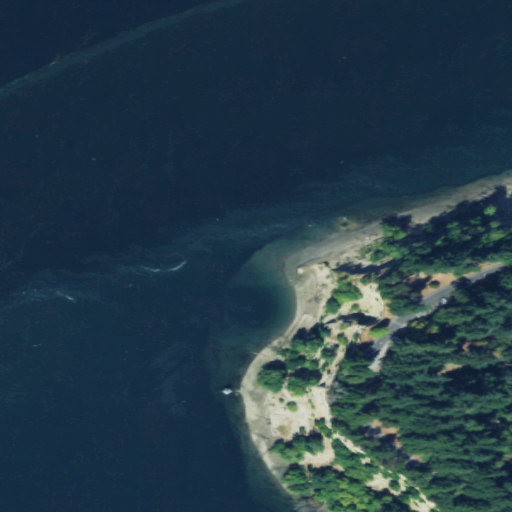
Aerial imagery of cape in Washington named Point Defiance containing open water, evergreen forest, open development, and low intensity development